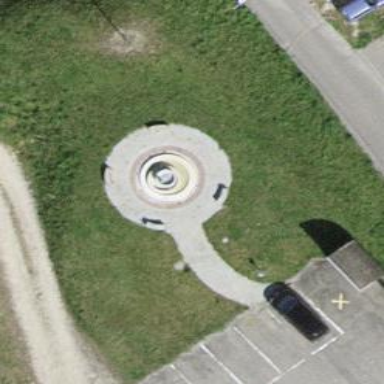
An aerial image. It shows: Beautiful fountain.